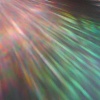
Label: sunburn